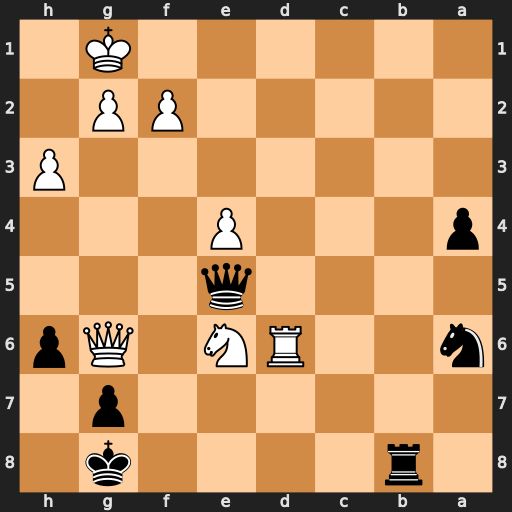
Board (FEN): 1r4k1/6p1/n2RN1Qp/4q3/p3P3/7P/5PP1/6K1
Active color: b
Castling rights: -
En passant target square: -
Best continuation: Rb1+ Rd1 Rxd1#